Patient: sex M, age 58
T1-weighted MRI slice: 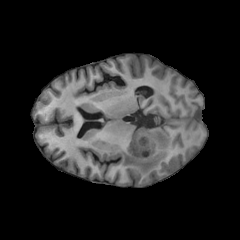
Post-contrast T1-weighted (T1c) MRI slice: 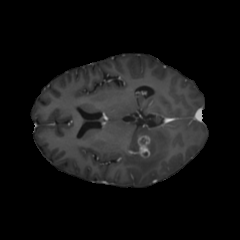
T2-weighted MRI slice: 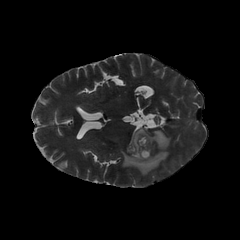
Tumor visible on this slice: yes
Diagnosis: Glioblastoma, IDH-wildtype
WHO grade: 4